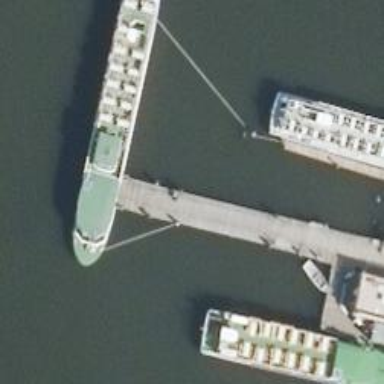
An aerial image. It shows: Ferry terminal.